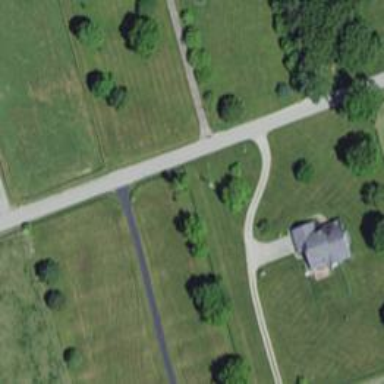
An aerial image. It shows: Driveway.